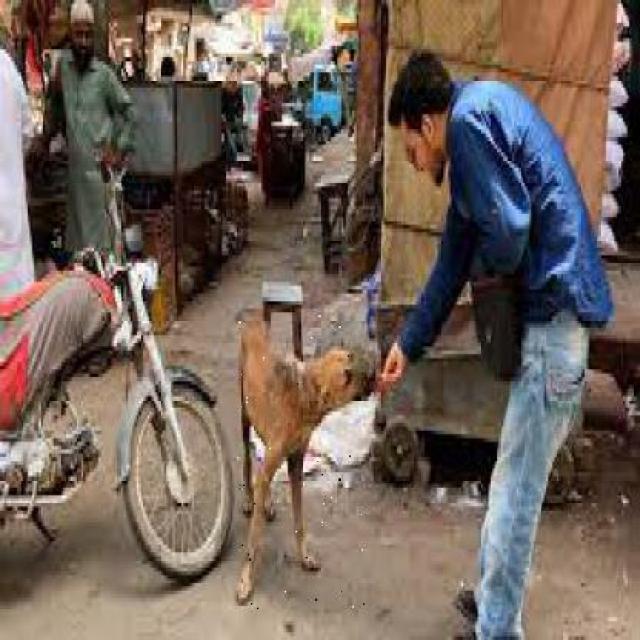
Healthy canine skin — no visible lesions, inflammation, or abnormalities. The skin and coat appear normal.